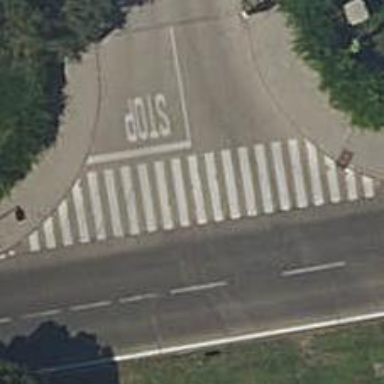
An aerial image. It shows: Marked crossing on the road.